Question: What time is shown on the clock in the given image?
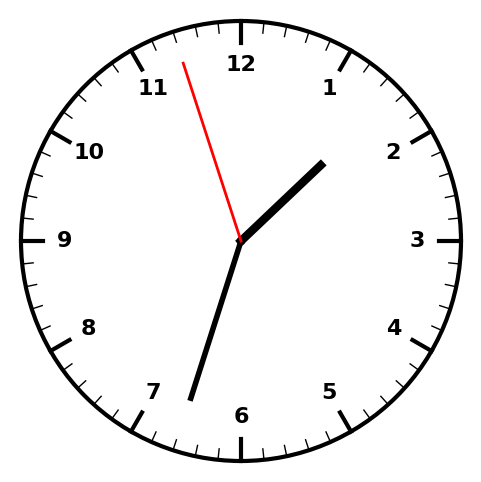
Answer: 01:32:57